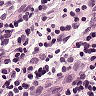
Metastatic tissue present: no